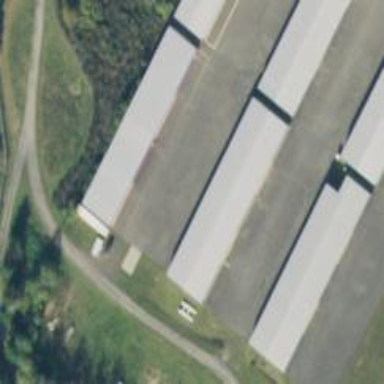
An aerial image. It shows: Hangar located at airport.